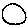
Label: circle